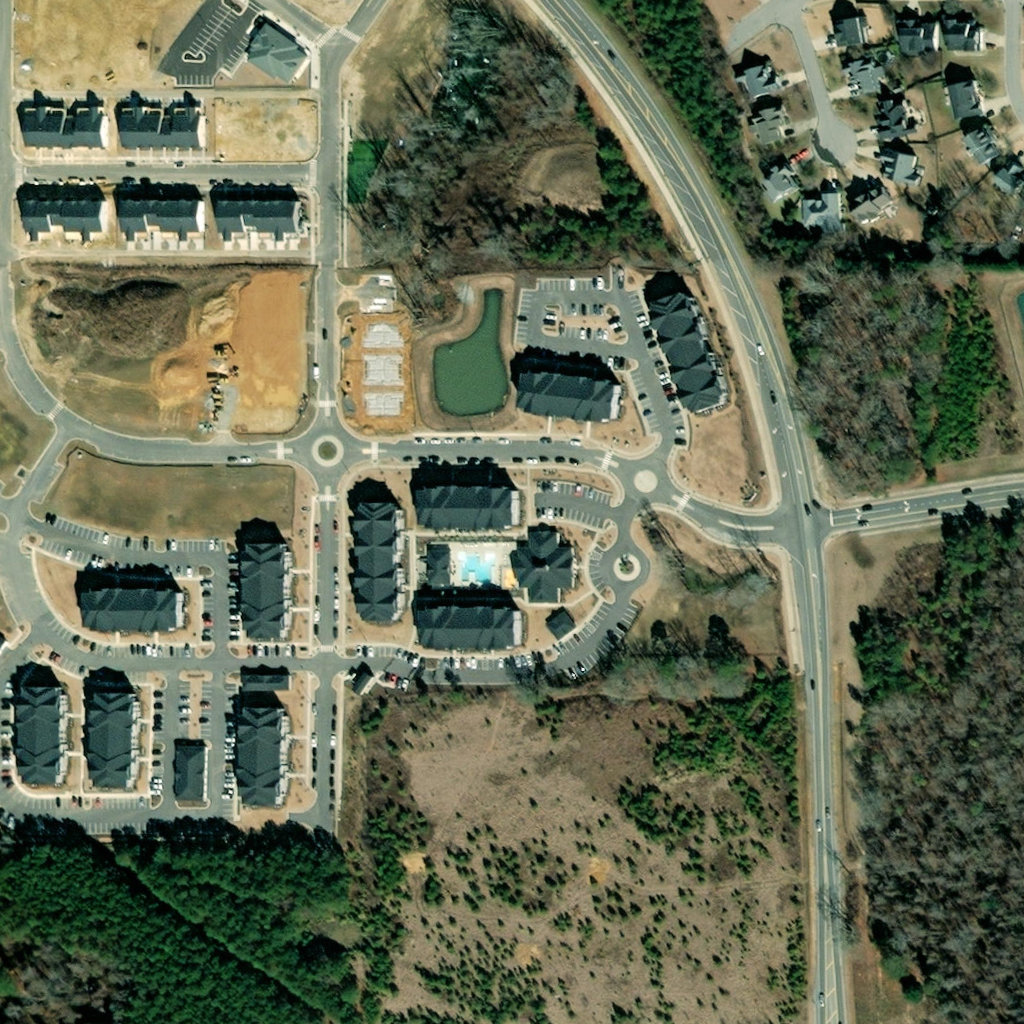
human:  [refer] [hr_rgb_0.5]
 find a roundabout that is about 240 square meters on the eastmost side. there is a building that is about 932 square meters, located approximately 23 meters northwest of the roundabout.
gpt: <box>[[60, 44, 65, 49, 0]]</box>

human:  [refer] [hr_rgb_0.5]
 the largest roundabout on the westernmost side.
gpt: <box>[[28, 41, 35, 47, 0]]</box>

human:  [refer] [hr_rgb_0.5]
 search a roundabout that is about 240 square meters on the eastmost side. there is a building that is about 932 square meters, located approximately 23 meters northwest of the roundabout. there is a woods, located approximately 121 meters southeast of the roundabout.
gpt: <box>[[60, 44, 65, 49, 0]]</box>